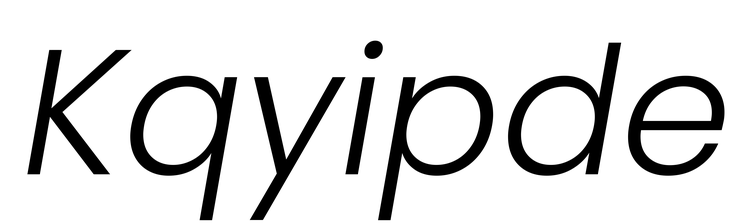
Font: Poppins-LightItalic